七年级 · 解析几何
如图, $A, B, C, D$ 四点在同一条直线上, $M$ 是 $A B$ 的中点, $N$ 是 $D C$ 的中点, $M N=a, B C=b$,那么 $A D$ 等于 $(\quad)$

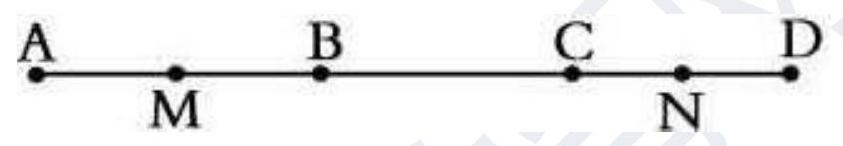
A. $a_{+} b$
B. $a_{+} 2 b$
C. $2 b-a$
D. $2 a-b$
答案: D